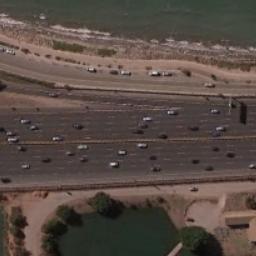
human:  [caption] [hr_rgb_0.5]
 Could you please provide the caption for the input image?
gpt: The freeway is next to the grass with some cars .

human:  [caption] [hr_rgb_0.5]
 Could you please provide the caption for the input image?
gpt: There are many cars on the freeway  One side of the freeway is turquoise river and the other side is a turquoise lake .

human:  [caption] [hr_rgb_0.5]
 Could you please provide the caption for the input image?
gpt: There are few cars on the motorway .

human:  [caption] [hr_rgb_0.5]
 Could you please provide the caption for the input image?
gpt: A bifurcated freeway goes through the lawn and some cars are driving on the freeway .

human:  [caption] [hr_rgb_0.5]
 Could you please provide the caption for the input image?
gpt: The freeway between a lake and a green lawn .